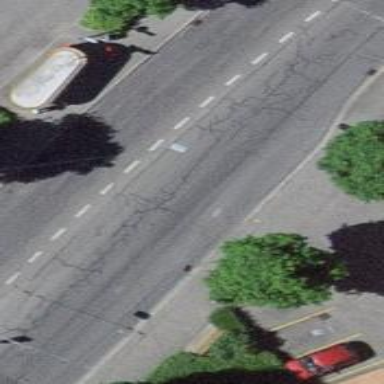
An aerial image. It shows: Trolleybus stop position for public transport.